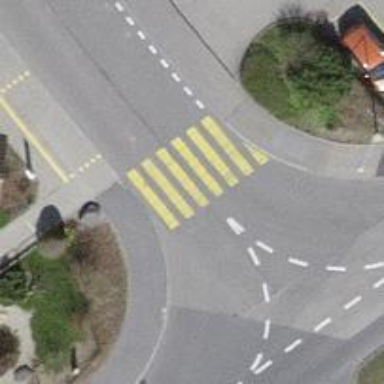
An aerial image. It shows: Uncontrolled zebra crossing on the road.